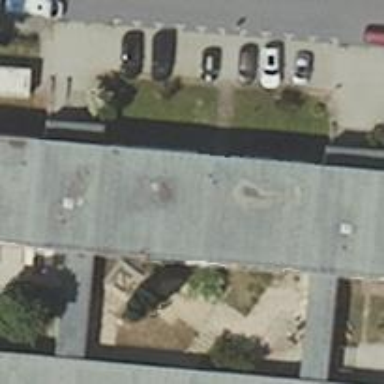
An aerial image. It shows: Kindergarten building.